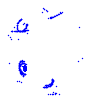
Particle: pion